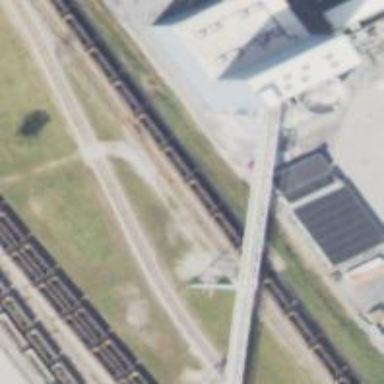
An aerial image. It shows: Railway yard used for servicing trains.